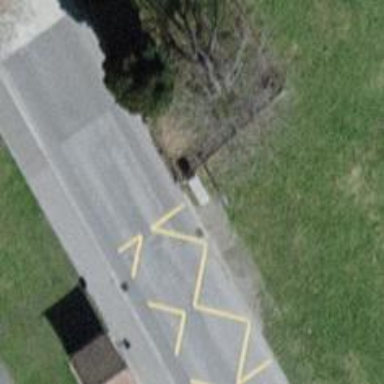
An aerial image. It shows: Public transport stop position.